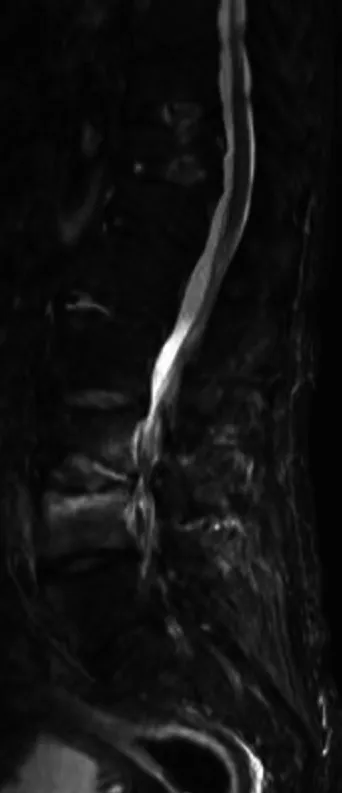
Sagittal MRI STIR sequence of the lumbosacral spine showing hyperintensity in L4 vertebral body and L3/4 disc space.
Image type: radiology (mri)